Lunar surface albedo tile
Center latitude: 3.519
Center longitude: 10.616
Resolution (meters per pixel, mean): 205.73
Tile area (km^2): 44378.85
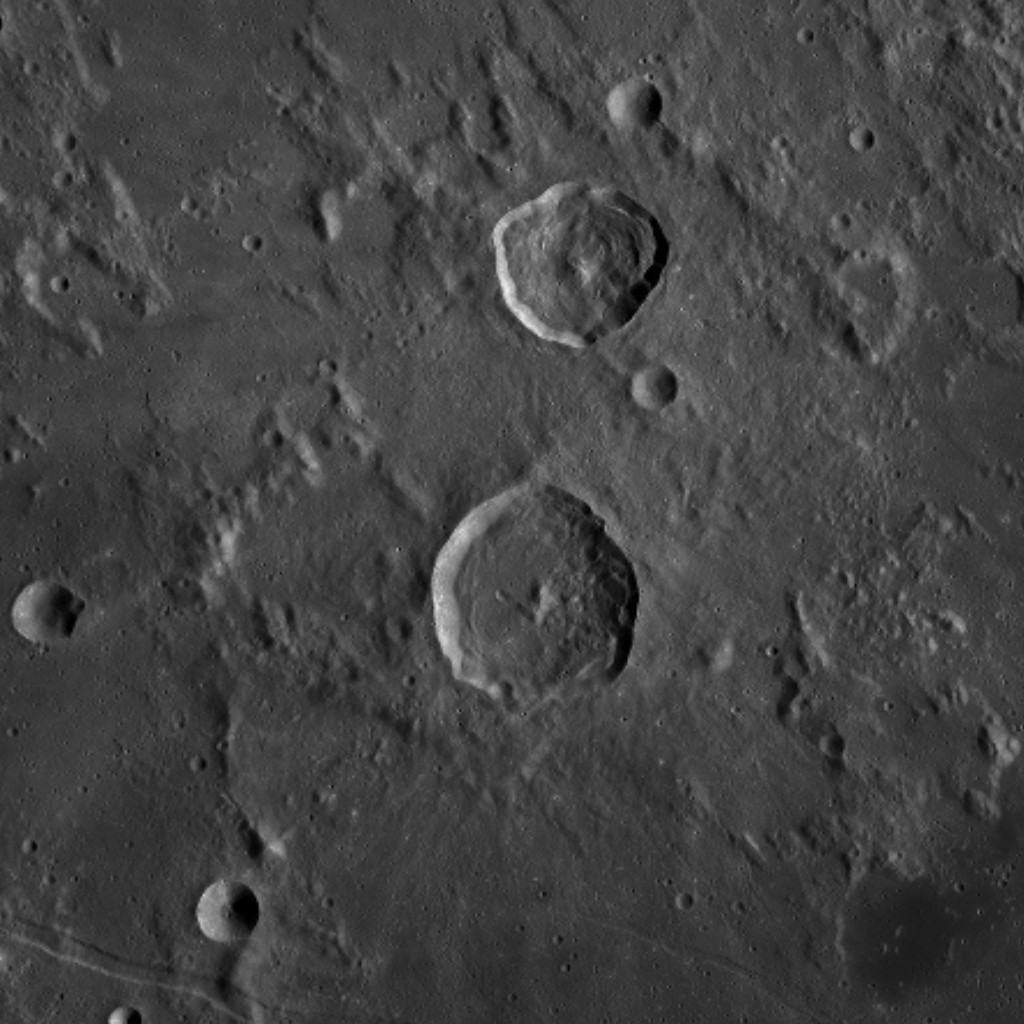